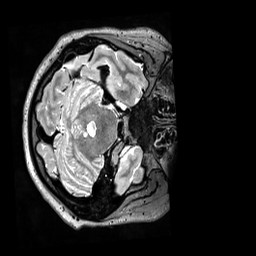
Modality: T2w
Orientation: axial
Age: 28
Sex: female
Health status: ill
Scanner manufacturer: siemens
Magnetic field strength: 3 T
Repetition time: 3.2 s
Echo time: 0.564 s